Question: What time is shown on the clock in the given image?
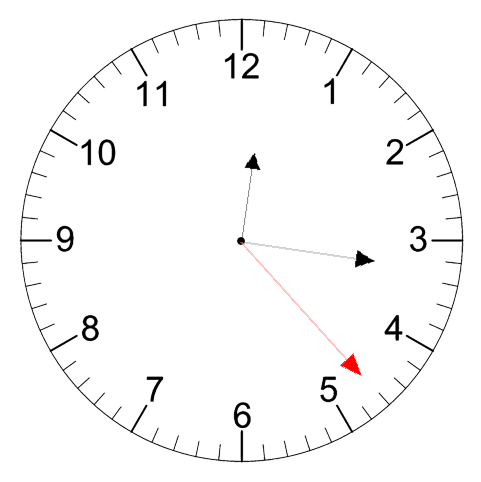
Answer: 12:16:23